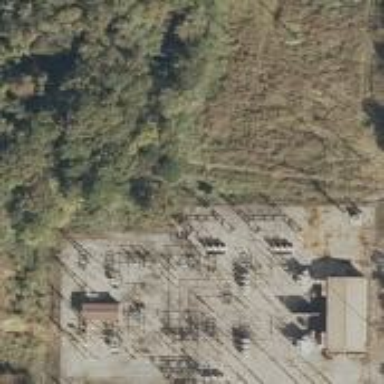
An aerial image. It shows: Switch used for power control.